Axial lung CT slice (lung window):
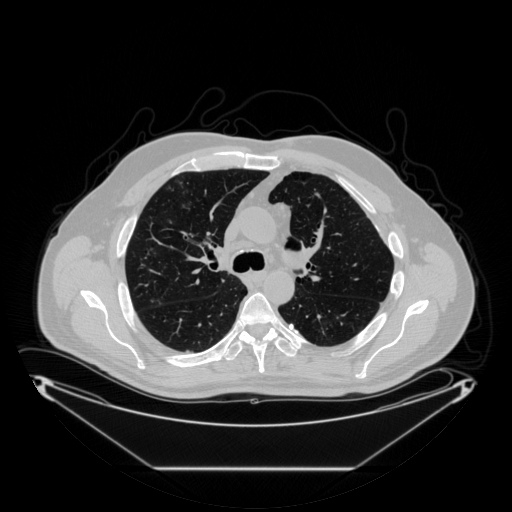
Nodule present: no